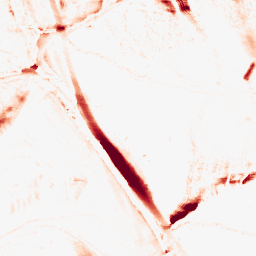
Category: morphological
Decomposition family: morphological_ellipse
Decomposition parameters: operation: opening
width: 10
height: 30
Upsampling method: cubic_catmull_rom
Upsampling parameters: scale: 4
Upsampling scale: 4